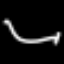
Label: line